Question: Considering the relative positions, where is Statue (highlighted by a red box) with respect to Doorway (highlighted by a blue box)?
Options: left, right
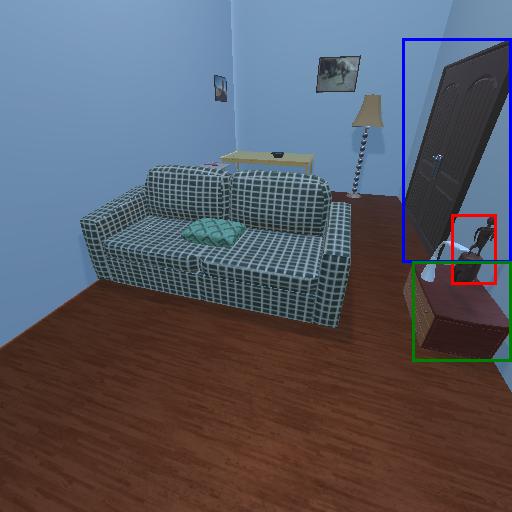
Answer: left